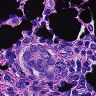
Metastatic tissue present: yes